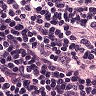
Metastatic tissue present: yes